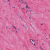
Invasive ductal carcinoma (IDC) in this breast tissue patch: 0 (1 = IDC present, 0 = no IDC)